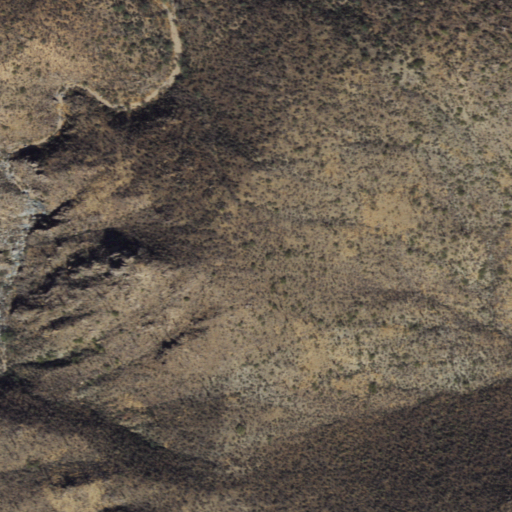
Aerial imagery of mountains in Arizona named South Comobabi Mountains containing only shrub